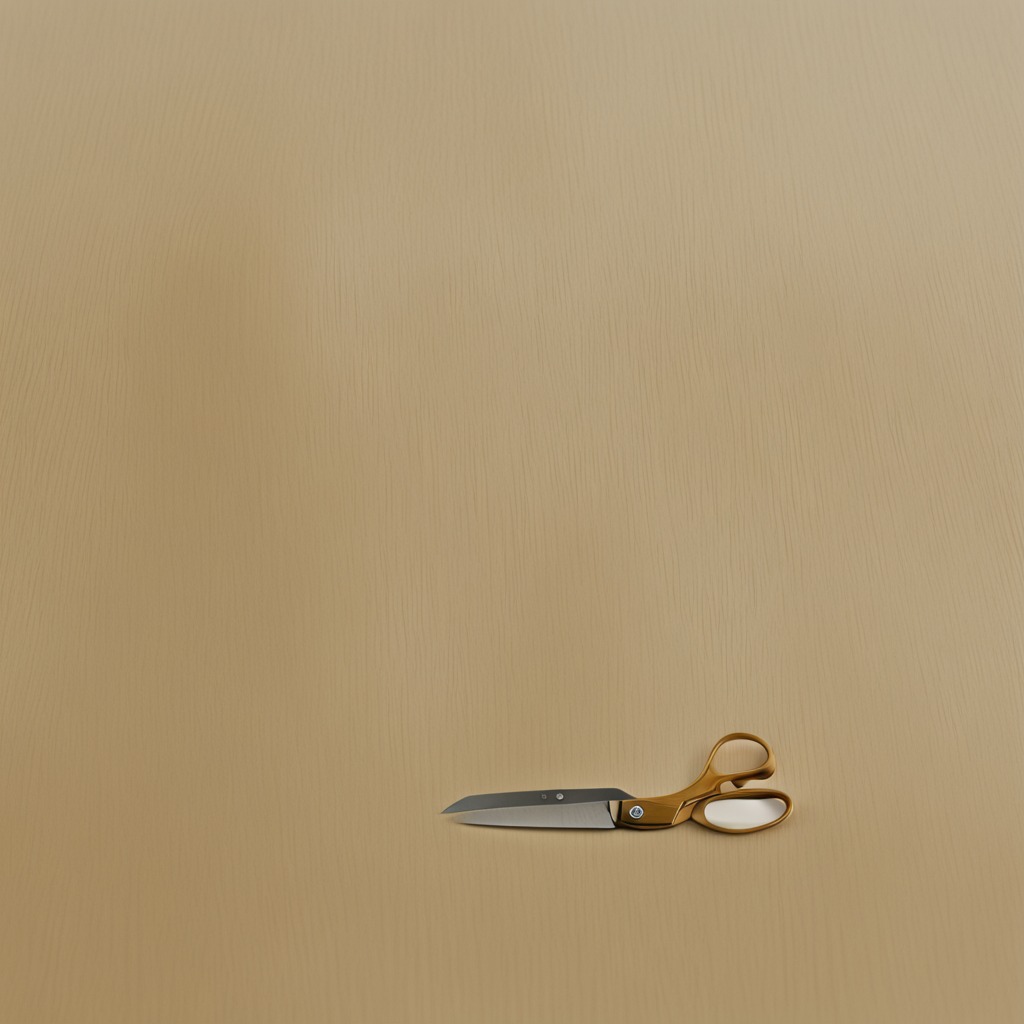
A scissor is lying on a plywood surface in a paint workshop lit by afternoon window light.